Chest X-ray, AP view. Patient: 62 years old, sex M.
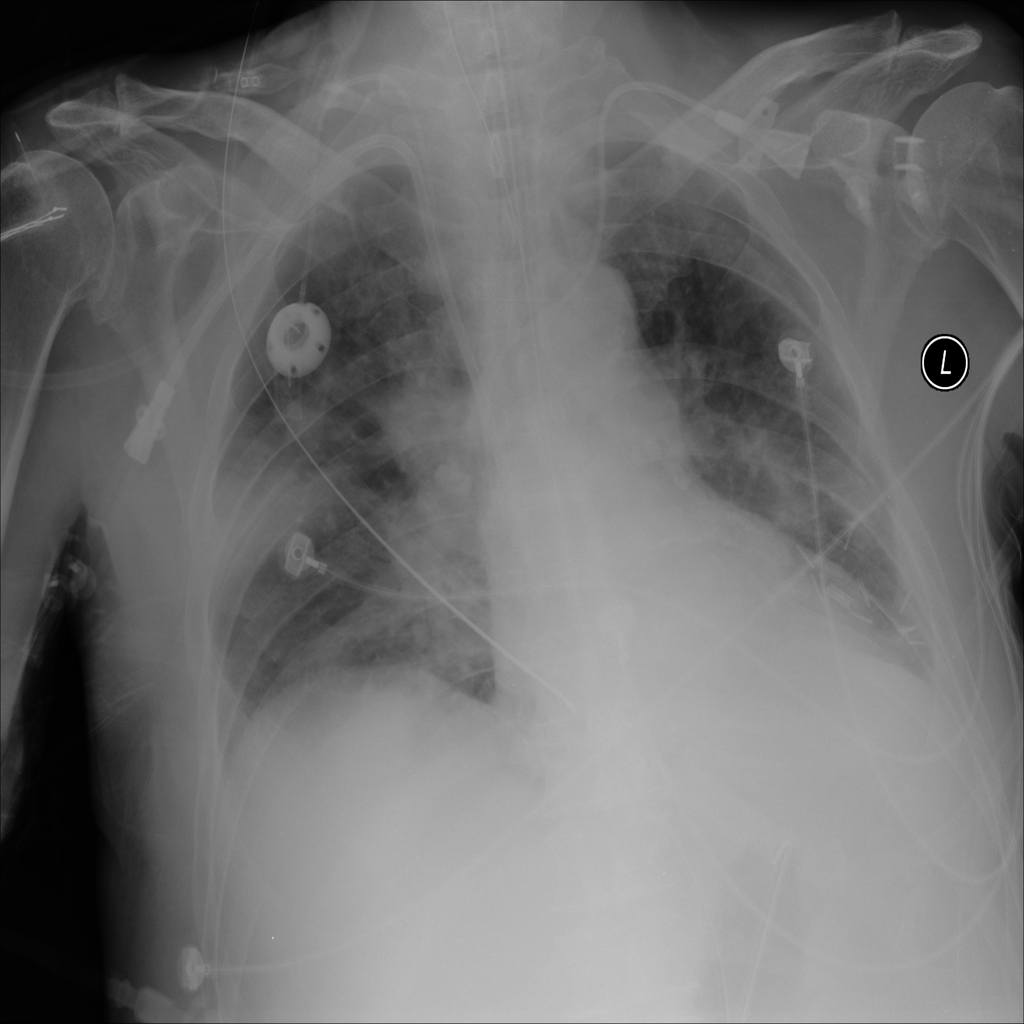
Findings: Infiltration